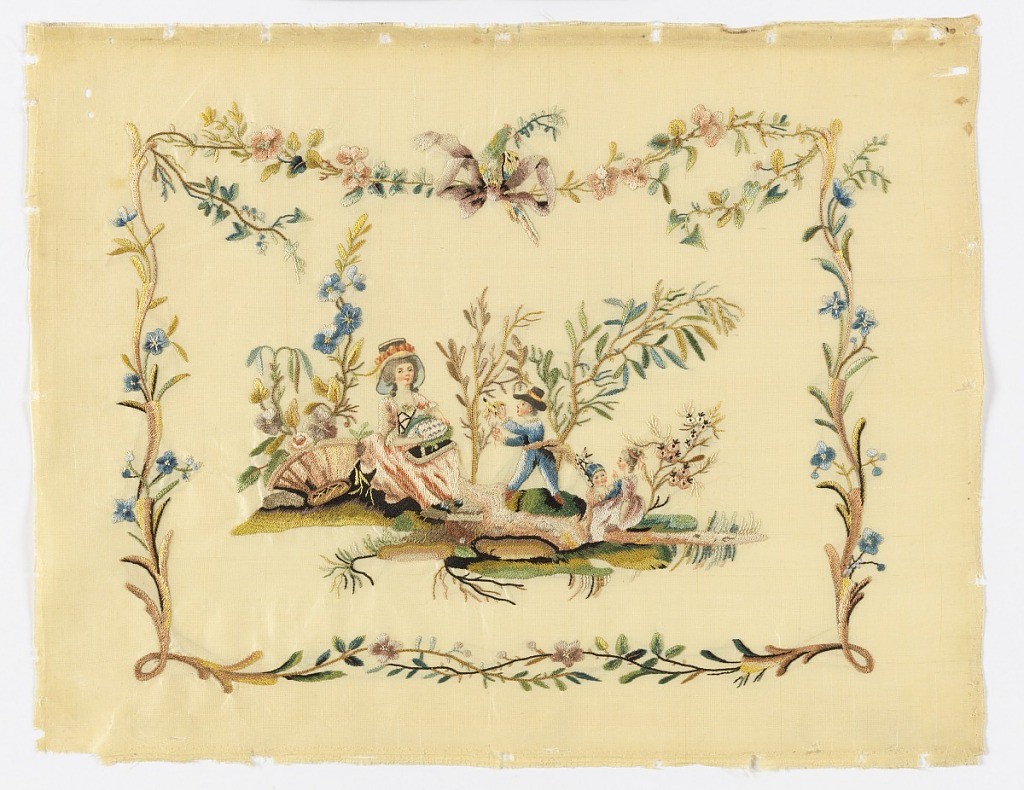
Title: Bag face
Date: mid–late 18th century
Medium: silk Technique: satin and chain stitch embroidery
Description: Cream white taffeta embroidered in "colonial" silks. At center, a woman is seated beside baskets of flowers. A boy displays a white bird. Two small children are at the side. Their faces are painted, and a floral vine encloses the scene.